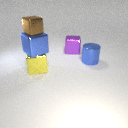
large blue metal cube above large yellow metal cube